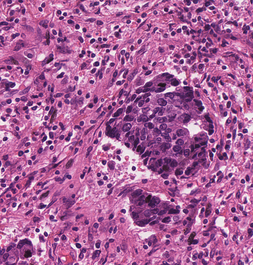
Tumor epithelial tissue: yes
Tumor-associated stroma tissue: yes
Normal tissue: no